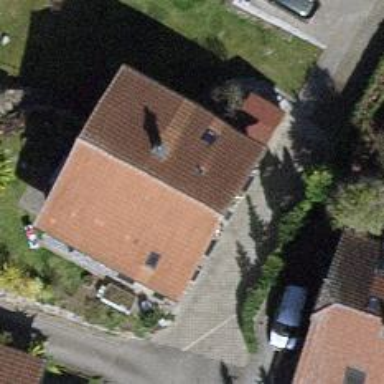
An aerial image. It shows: Building with tiled roof.